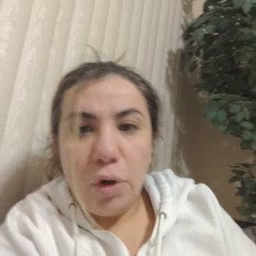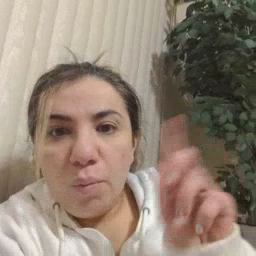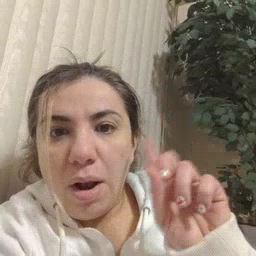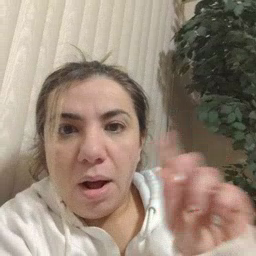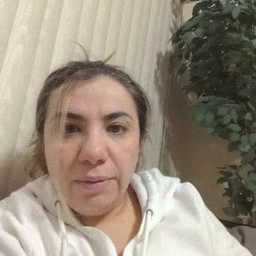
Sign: where